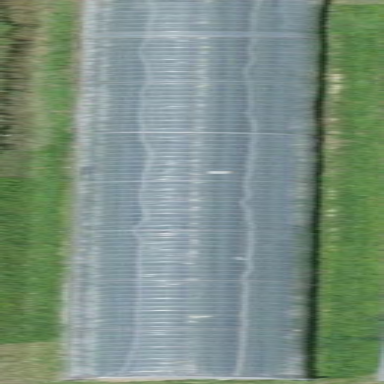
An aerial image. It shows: Greenhouse.